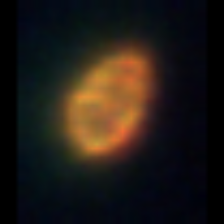
Taxon: Heterocapsa
Group: Dinoflagellates